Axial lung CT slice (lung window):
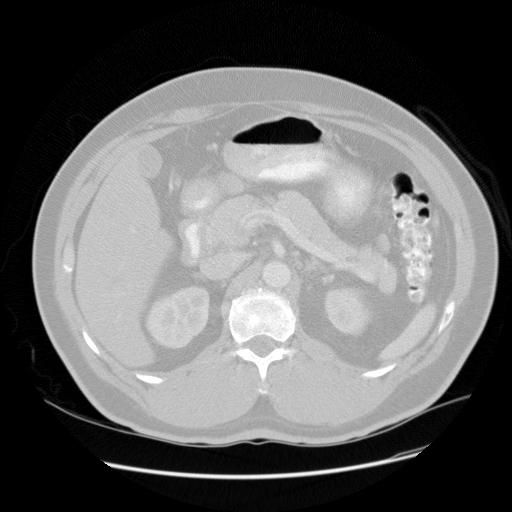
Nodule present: no